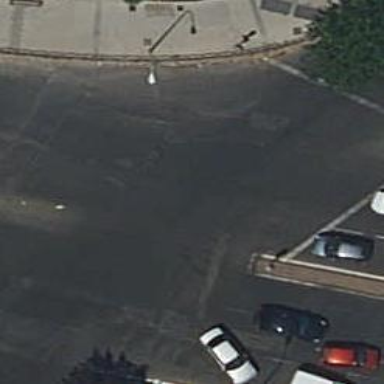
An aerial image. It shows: Road with traffic signals.